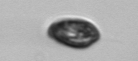
Label: Cryptophyta